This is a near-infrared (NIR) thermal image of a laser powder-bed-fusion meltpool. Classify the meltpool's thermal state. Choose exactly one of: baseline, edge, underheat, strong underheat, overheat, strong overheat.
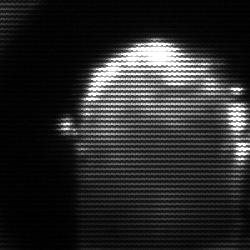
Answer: baseline